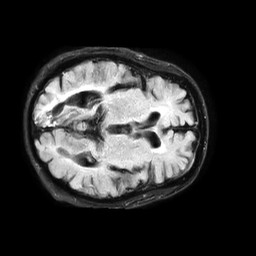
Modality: FLAIR
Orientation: axial
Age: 62
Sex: male
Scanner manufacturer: philips
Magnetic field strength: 1.5 T
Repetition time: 6 s
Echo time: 0.09948 s